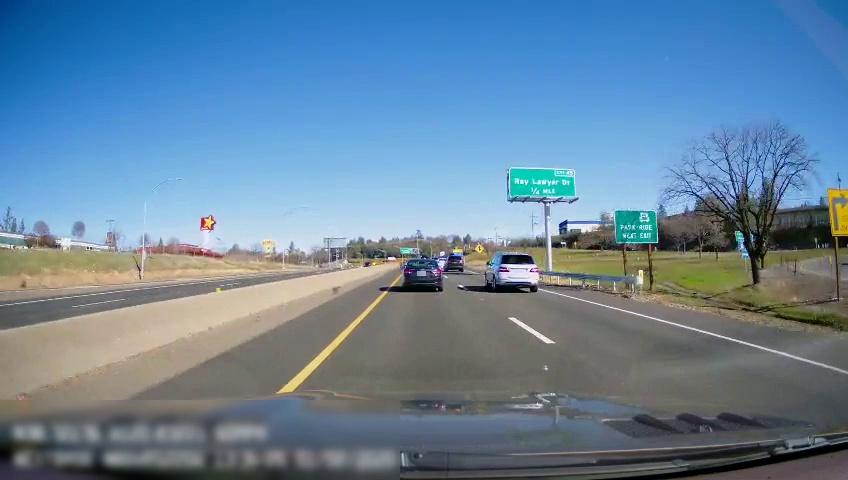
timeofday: Day
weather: Sunny
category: Drivable Space
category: Drivable Space
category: Vehicles | Car
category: Vehicles | SUV
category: Vehicles | SUV
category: Vehicles | Car
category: Lanes | Current Lane
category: Lanes | Current Lane
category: Lanes | Alternate Lane
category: Lanes | Opposite Lane
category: Lanes | Opposite Lane
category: Traffic | Signs
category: Traffic | Signs
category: Traffic | Signs
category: Traffic | Signs
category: Traffic | Signs
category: Traffic | Signs
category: Traffic | Signs